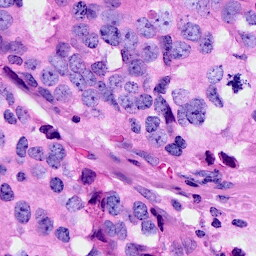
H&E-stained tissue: Breast